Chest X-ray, PA view. Patient: 52 years old, sex F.
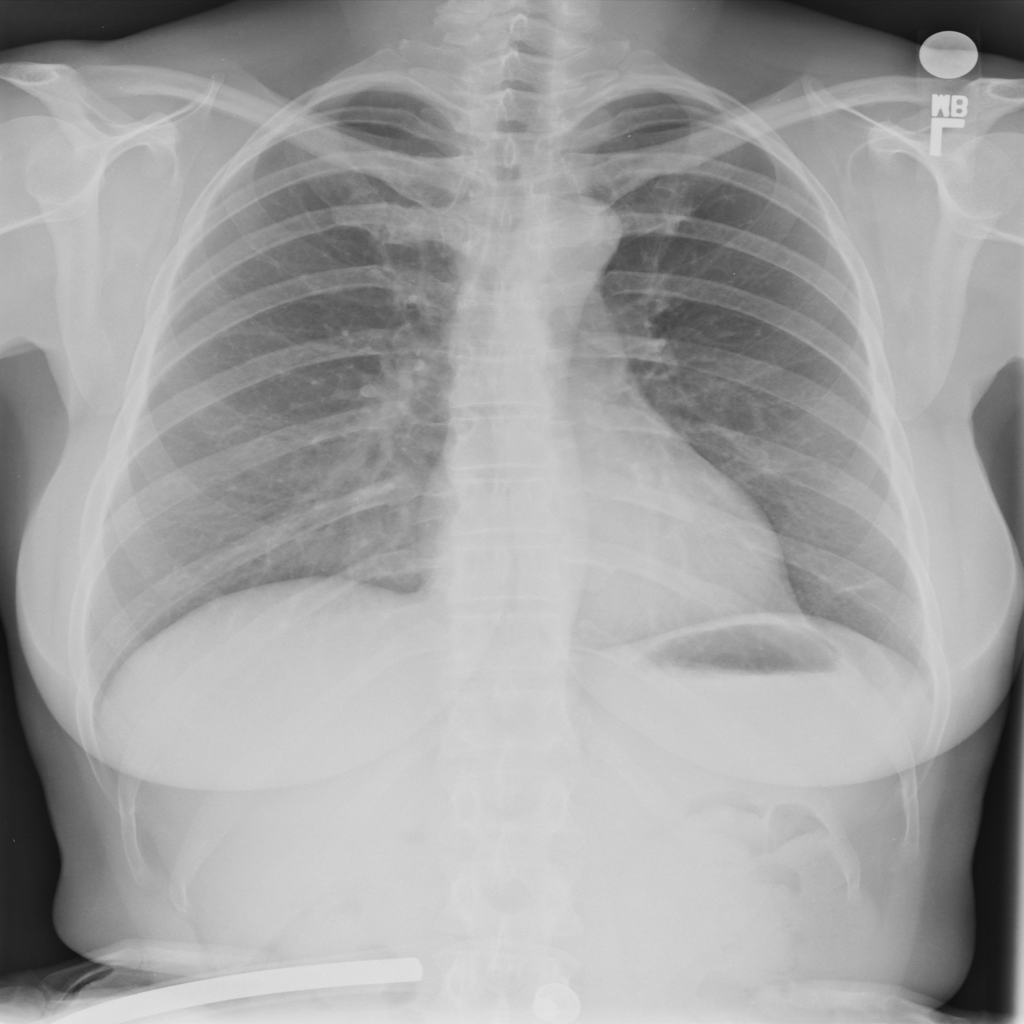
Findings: Atelectasis, Fibrosis